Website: crate-barrel
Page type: customer-info-address
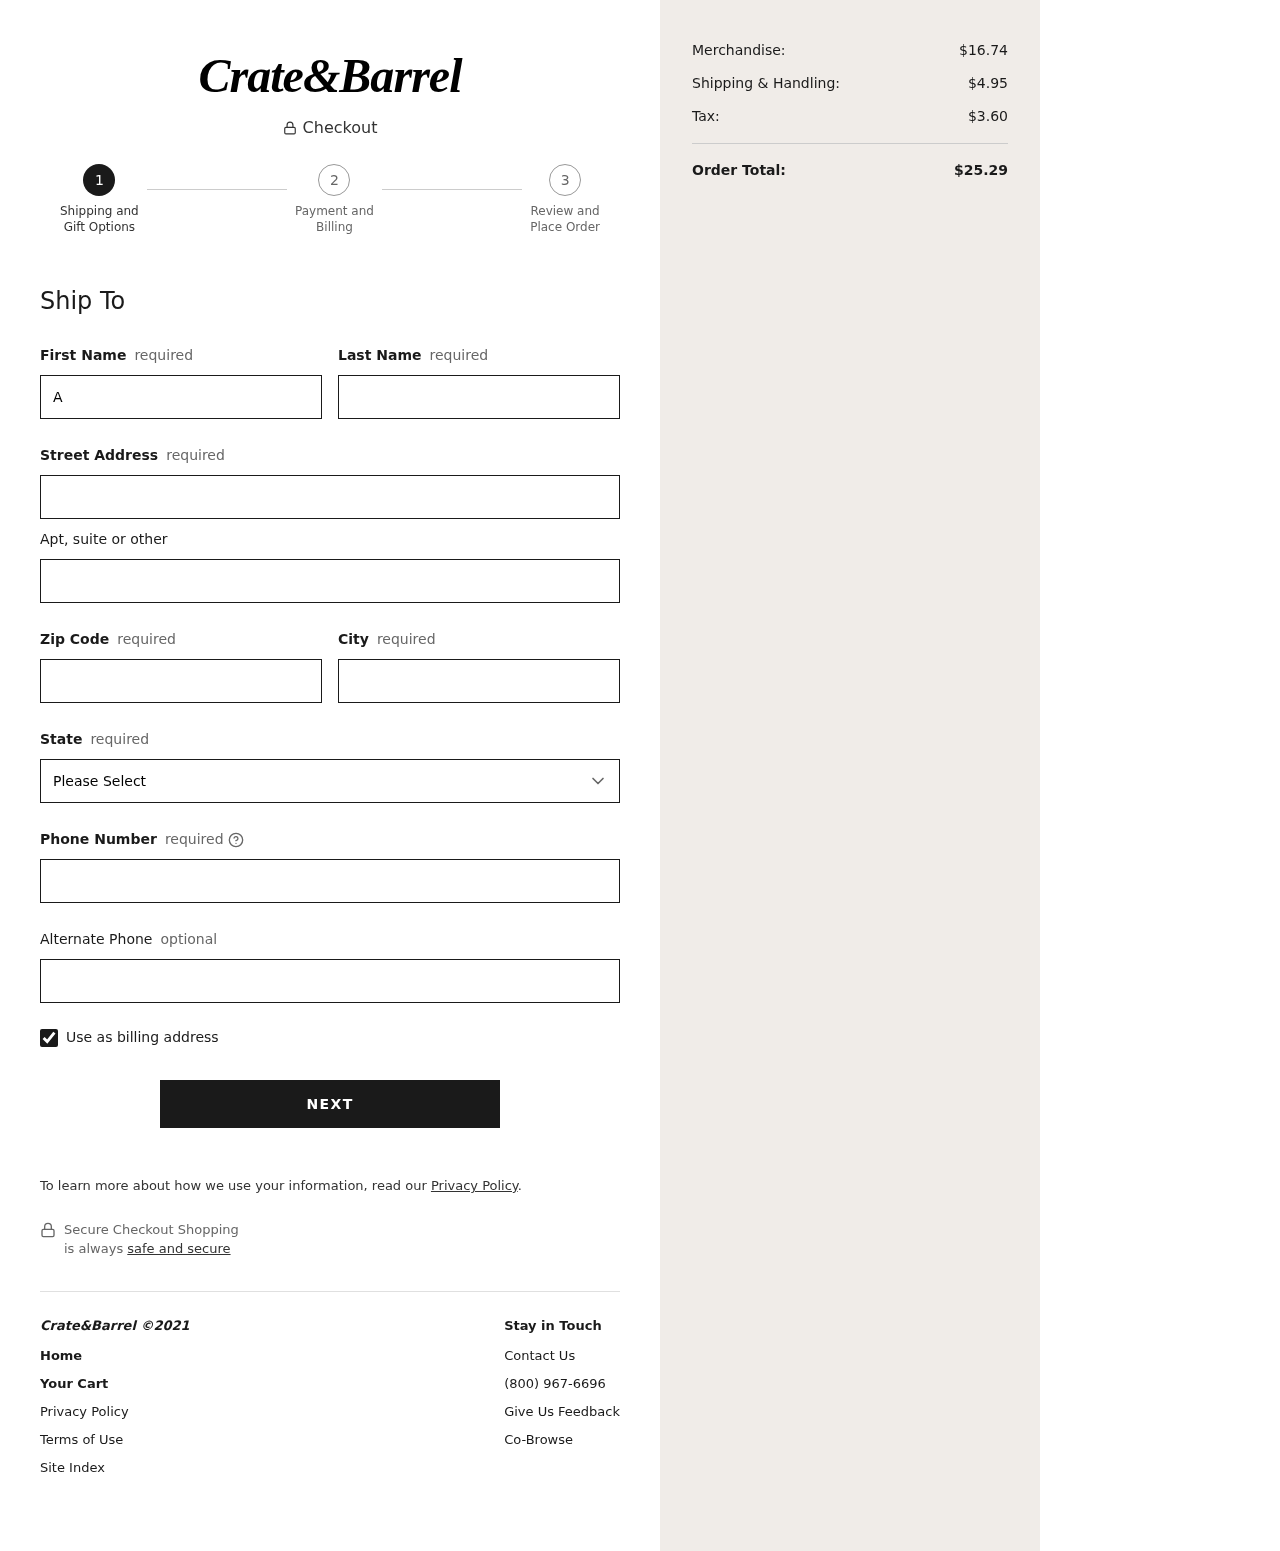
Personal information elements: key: PII_STATE
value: Texas
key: PII_FIRSTNAME
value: Angela
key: PII_LASTNAME
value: Phillips
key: PII_STREET
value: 7275 Aaron Village Suite 184
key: PII_POSTCODE
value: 39091
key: PII_CITY
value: Kevinhaven
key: PII_PHONE
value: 2027966298
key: PII_PHONE_ALT
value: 7404170190
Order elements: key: ORDER_SUBTOTAL
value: $16.74
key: ORDER_SHIPPING_COST
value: $4.95
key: ORDER_TAX
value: $3.60
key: ORDER_TOTAL
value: $25.29